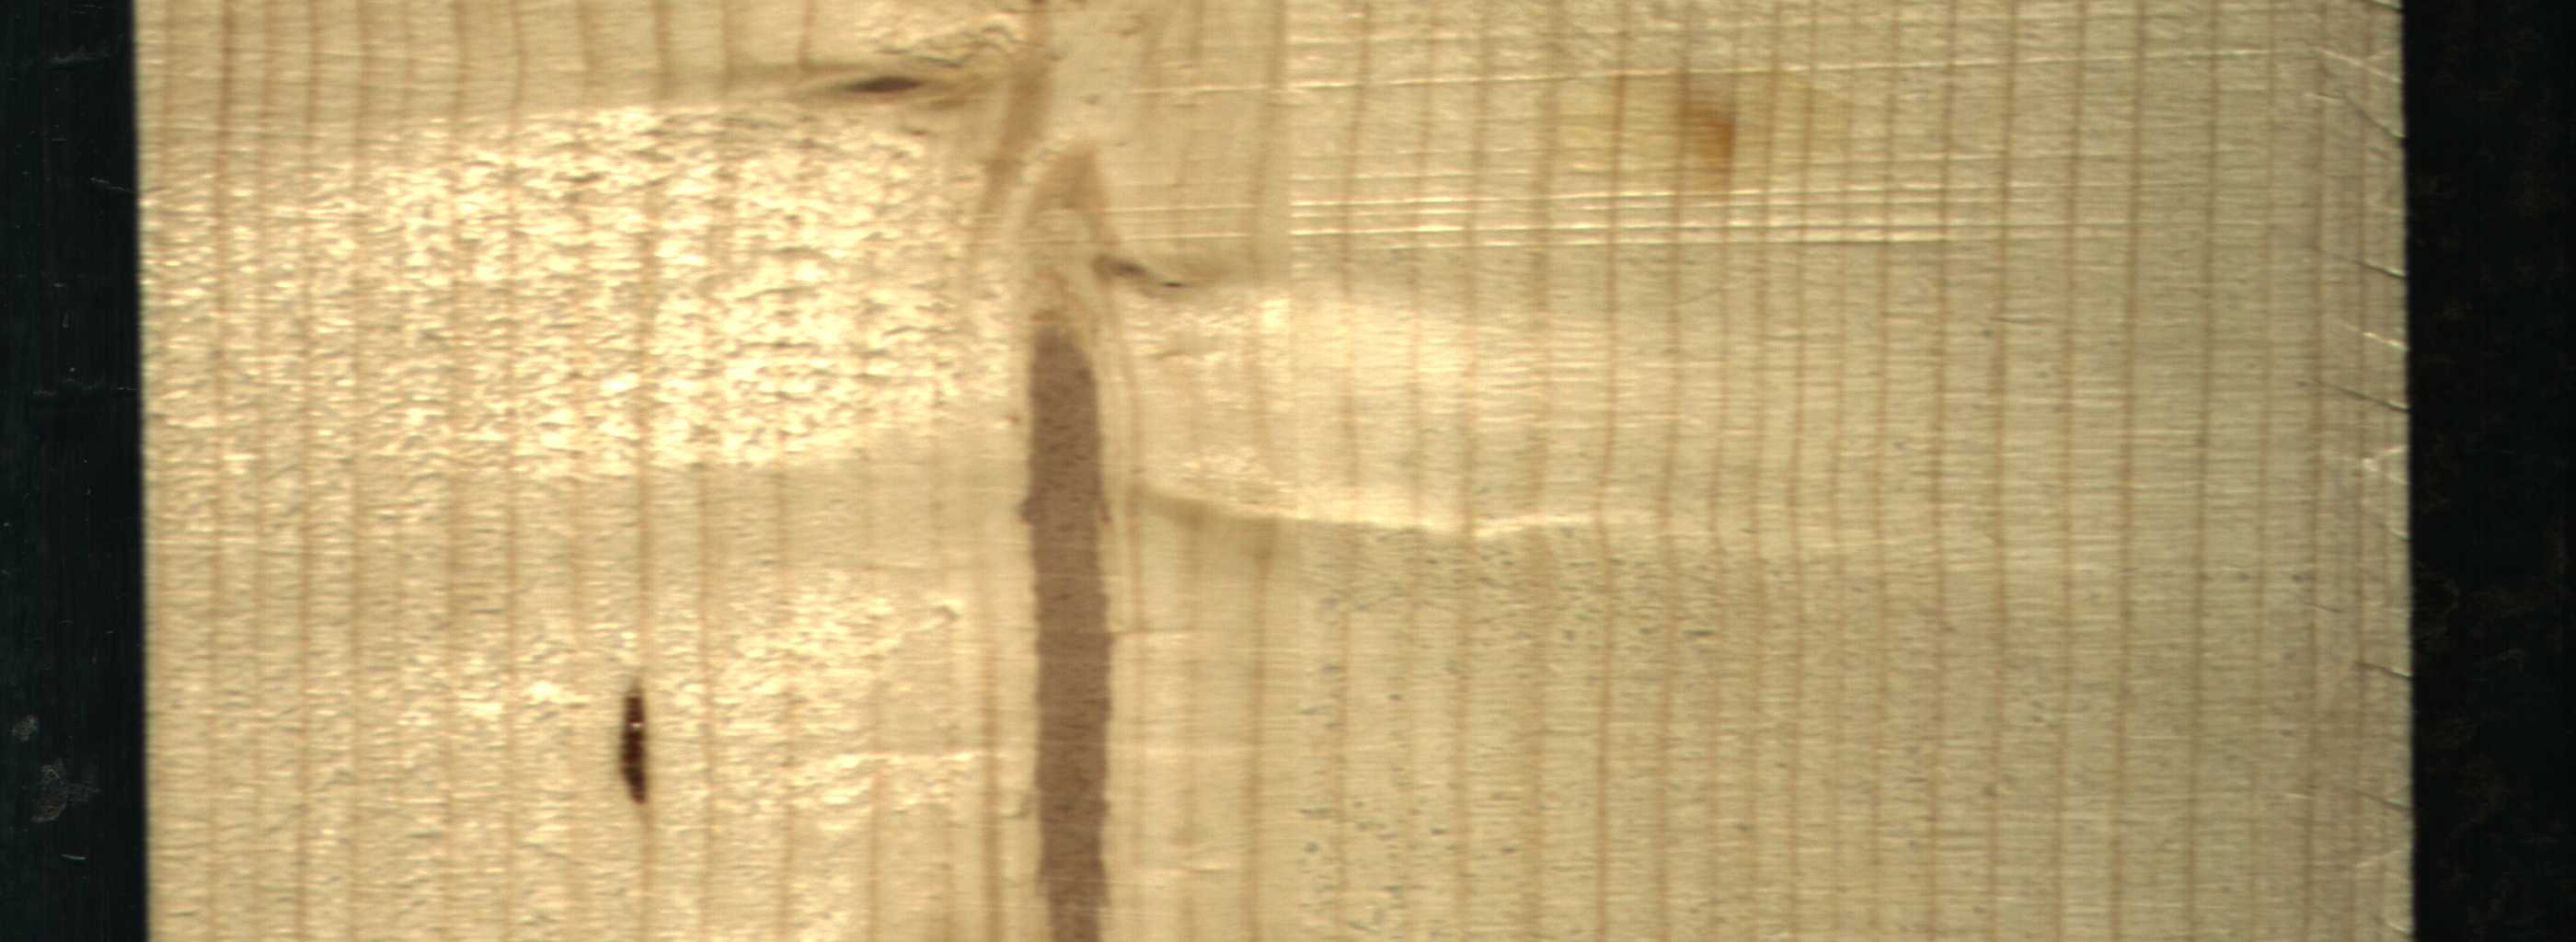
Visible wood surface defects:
resin
resin
Quartzity
Live_Knot